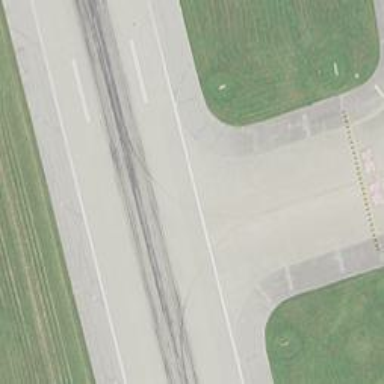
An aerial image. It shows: Image of taxiway at airport.